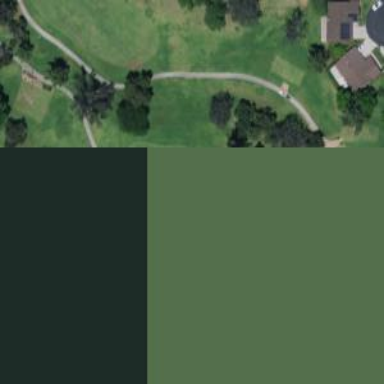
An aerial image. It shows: Golf hole.